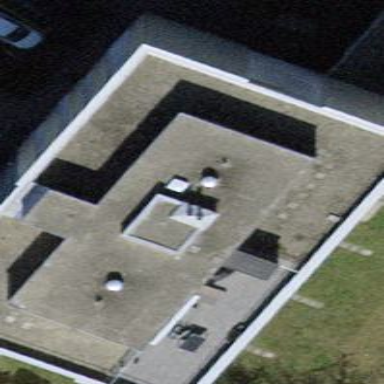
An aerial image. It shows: Beige apartments building with flat roof. The roof is dark gray in color.